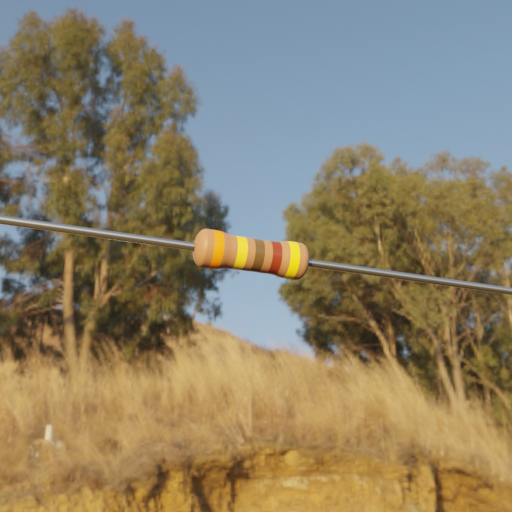
Resistor colour bands (in order): orange, yellow, brown, brown, yellow